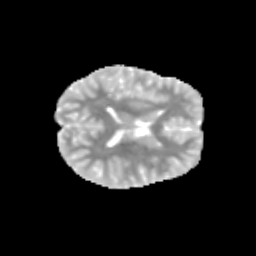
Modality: MD
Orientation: axial
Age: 9
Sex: female
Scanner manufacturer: siemens
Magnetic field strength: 3 T
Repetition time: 3.8 s
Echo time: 0.07 s